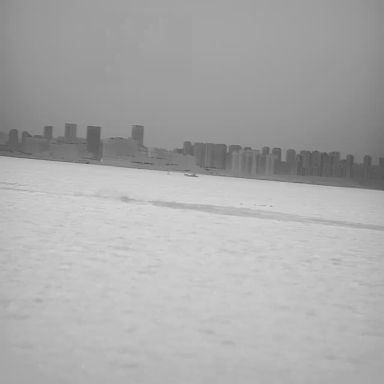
There is a bulk_carrier in the infrared image.